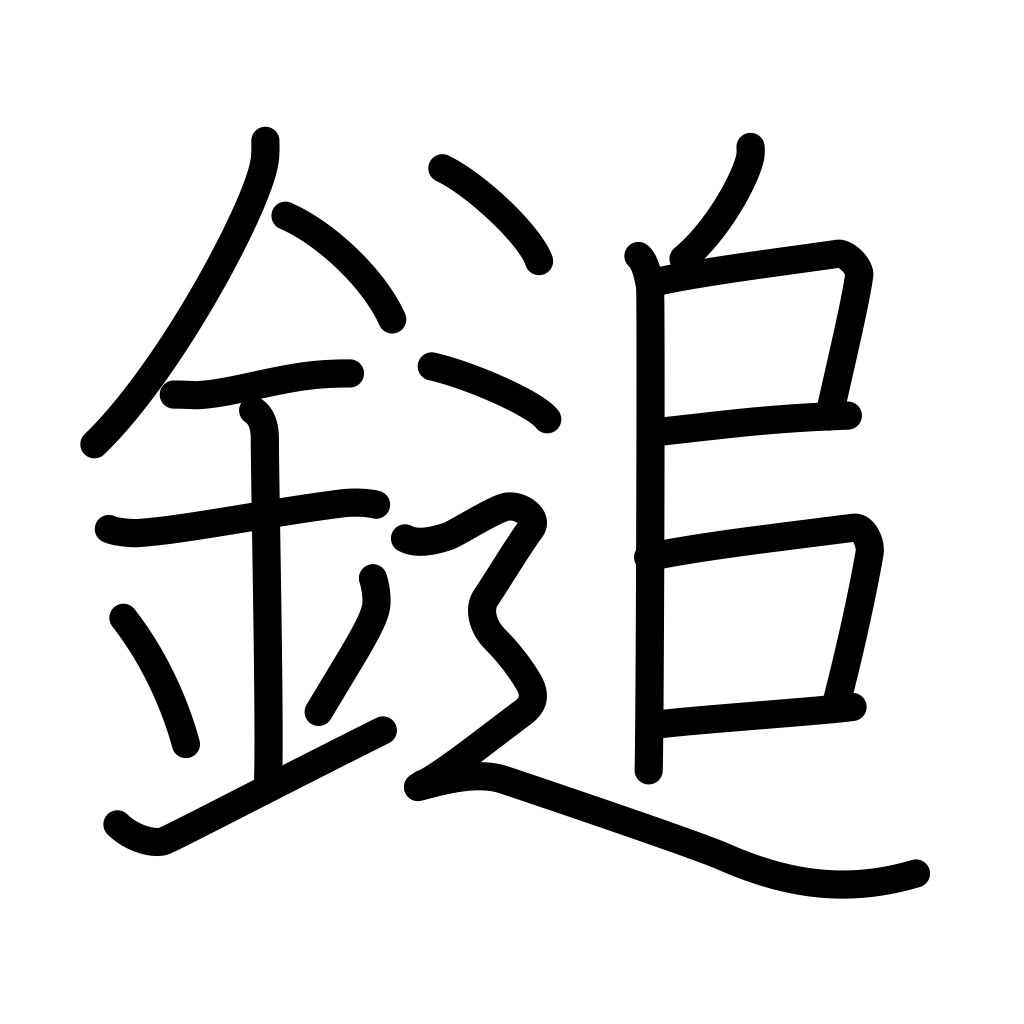
Meaning: hammer, mallet